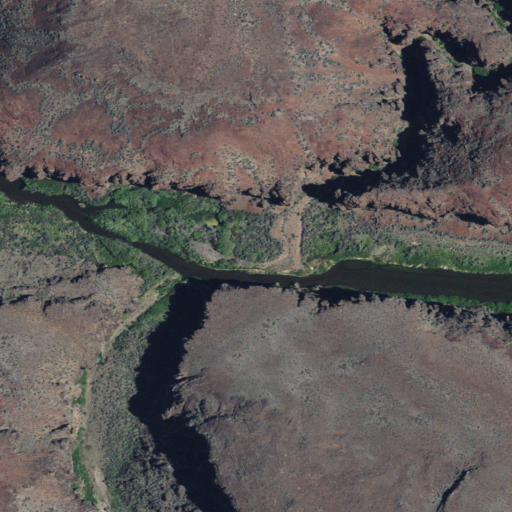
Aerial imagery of valley in Idaho named Hole Up Canyon containing shrub and woody wetlands